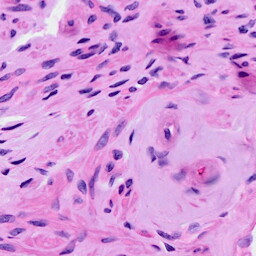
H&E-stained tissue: Ovarian